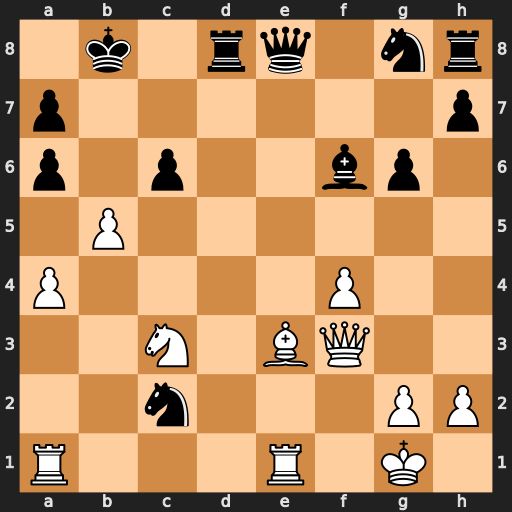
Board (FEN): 1k1rq1nr/p6p/p1p2bp1/1P6/P4P2/2N1BQ2/2n3PP/R3R1K1
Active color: w
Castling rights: -
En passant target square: -
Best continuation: Bxa7+ Kxa7 Rxe8